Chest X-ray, PA view. Patient: 53 years old, sex F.
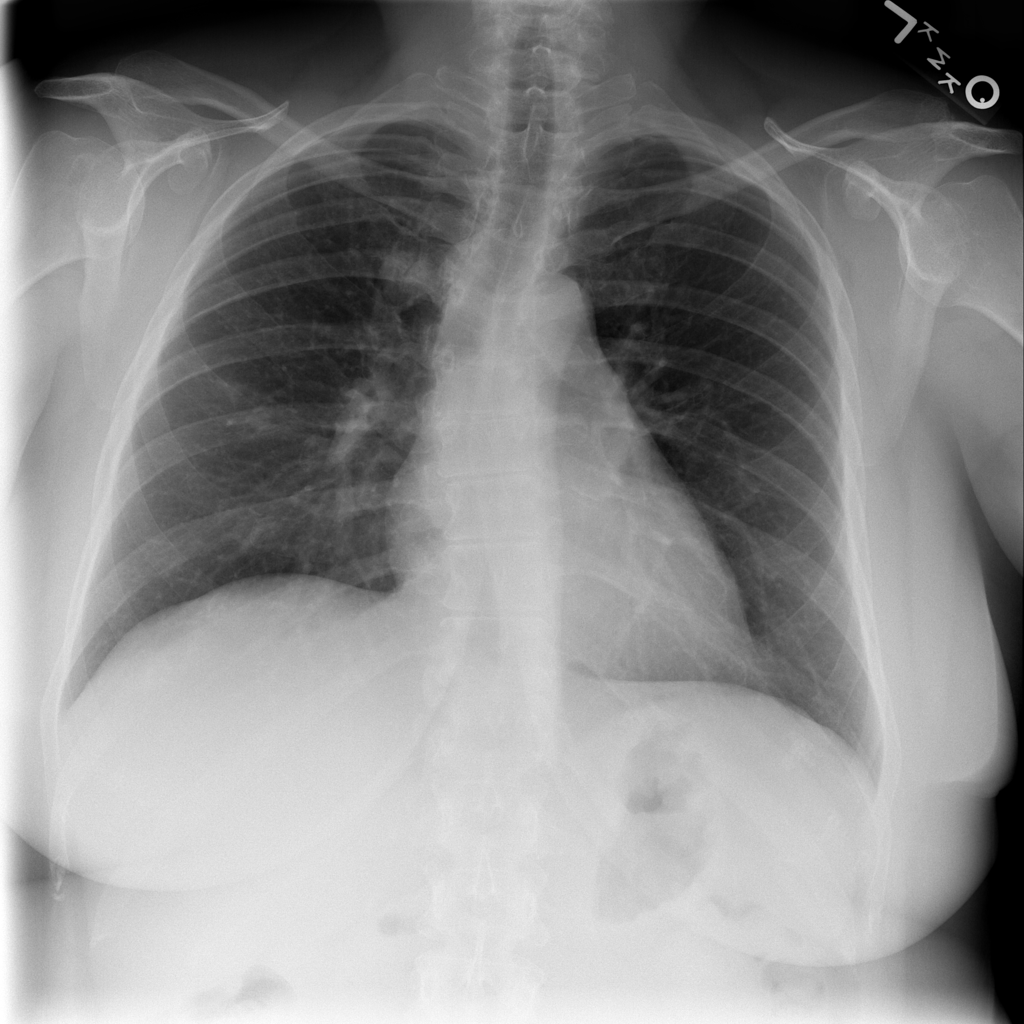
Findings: Nodule